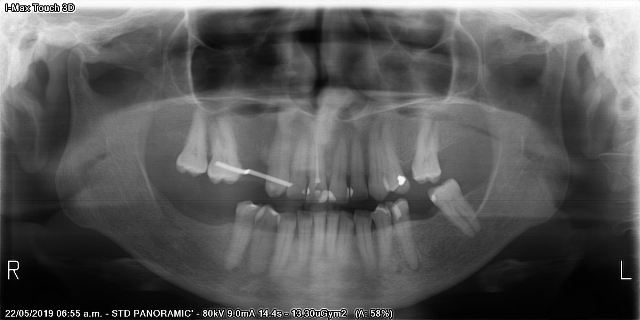
adult